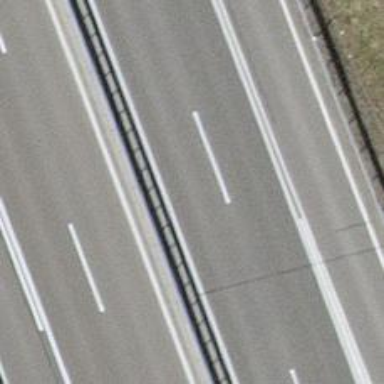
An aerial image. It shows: Asphalt trunk link road.